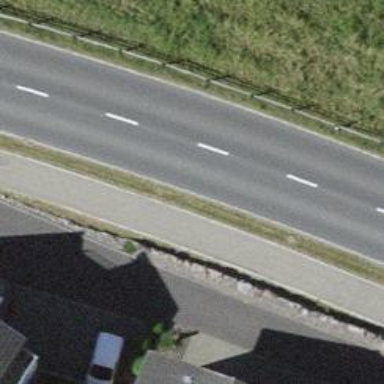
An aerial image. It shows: Secondary road.